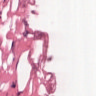
Metastatic tissue present: no